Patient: sex M, age 72
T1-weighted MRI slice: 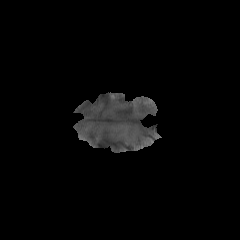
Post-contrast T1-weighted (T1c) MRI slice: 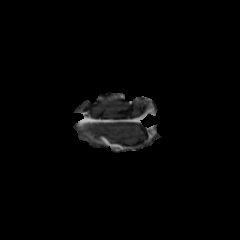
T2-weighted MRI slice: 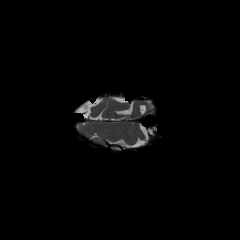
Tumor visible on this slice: no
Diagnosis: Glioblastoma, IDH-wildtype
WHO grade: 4